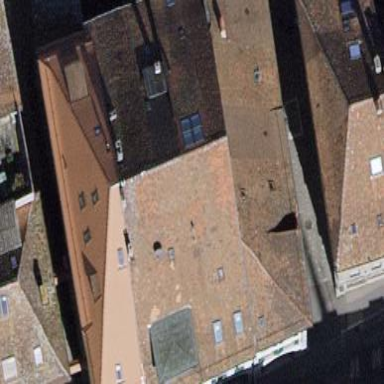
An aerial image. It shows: Gabled roof adorns the apartments building.